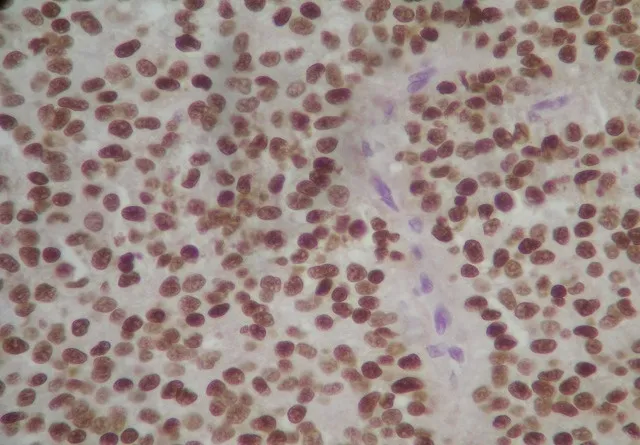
Neoplasic cells stained markedly with progesterone receptors (X 400).
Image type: pathology (immunostaining)